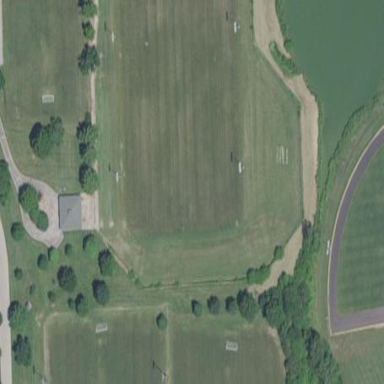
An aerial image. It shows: Soccer pitch for leisureland activities.